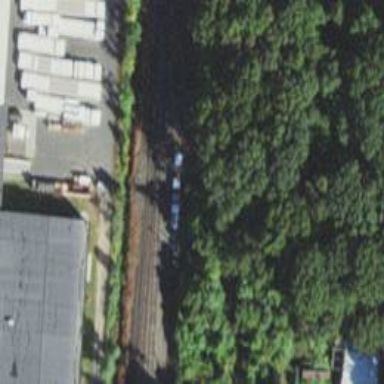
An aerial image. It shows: Outdoor signal box located at the railway.